Question: I'm getting a dumb exception on 'nunit.exe' launch attempt:
> System.IO.FileNotFoundException: Could not load file or assembly 'nunit.framework, Version=2.5.5.10112, Culture=neutral, PublicKeyToken=96d09a1eb7f44a77' or one of its dependencies. The system cannot find the file specified.

The version of NUnit is '2.5.9', installed from MSI package, i.e. different versions! Putting the library into executable's root didn't helped. (The same error for '2.5.5').
How can it be??
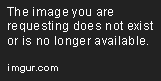
Answer: Can it be that it is trying to automatically load a test assembly that was compiled with NUnit 2.5.5?
In that case, I would rather put the missing NUnit dll alonside the test assembly, instead of the NUnit runner. (By making it a part of the build process. In VisualStudio set the CopyLocal property to true for the NUnit.Framework assembly reference, if you are using VS, i.e.)